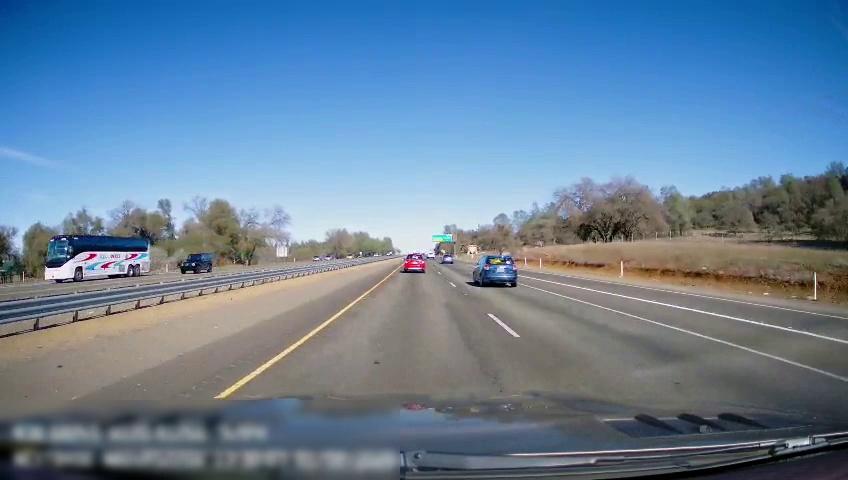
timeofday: Day
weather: Sunny
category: Drivable Space
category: Drivable Space
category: Vehicles | Bus
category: Vehicles | SUV
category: Vehicles | Car
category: Vehicles | Car
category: Vehicles | Car
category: Lanes | Current Lane
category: Lanes | Current Lane
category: Lanes | Alternate Lane
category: Lanes | Alternate Lane
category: Lanes | Alternate Lane
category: Traffic | Signs